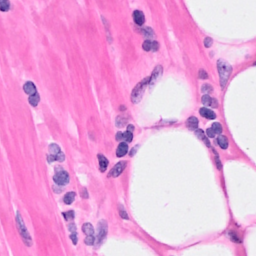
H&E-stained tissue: Breast